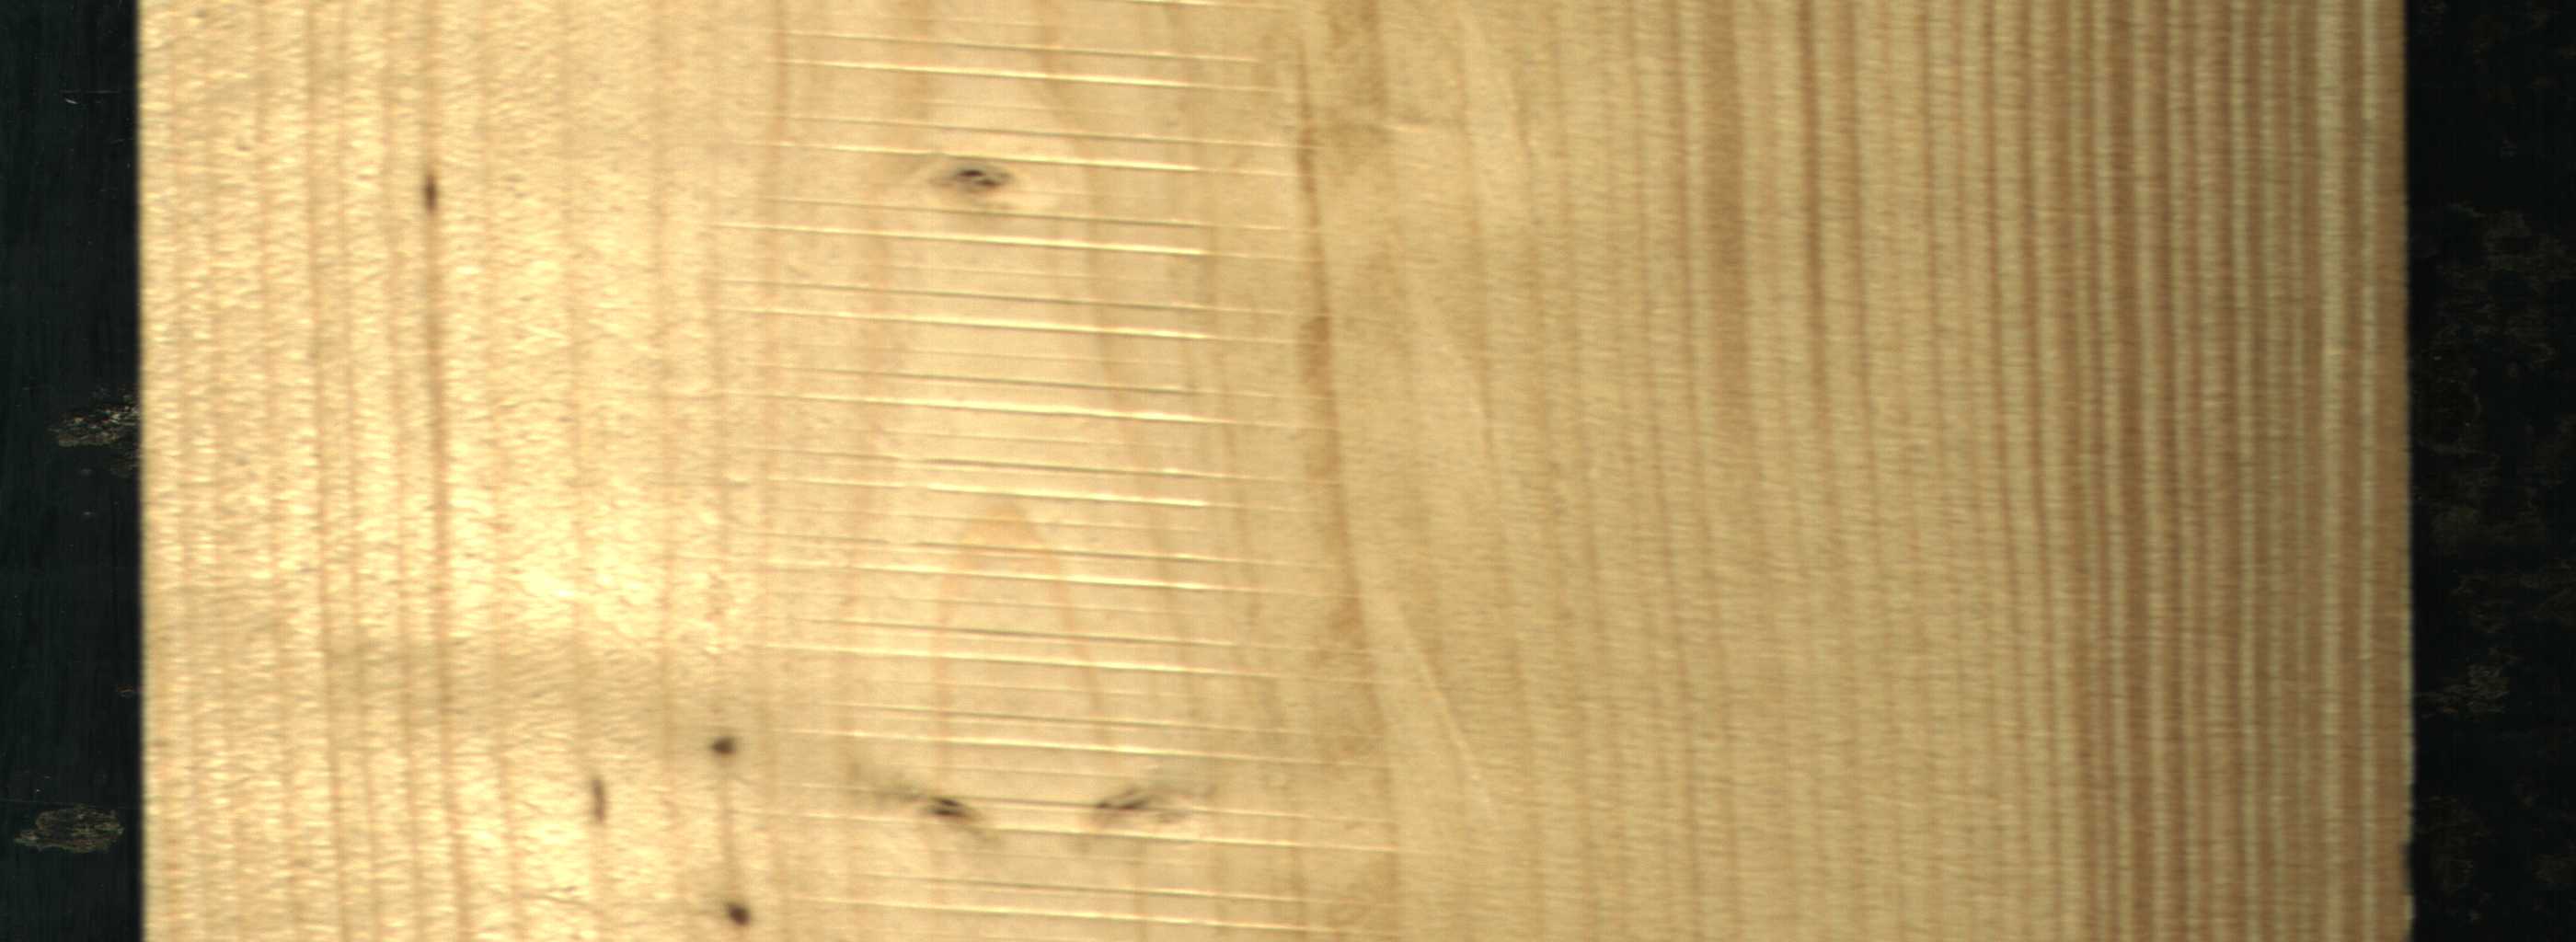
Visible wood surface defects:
Live_Knot
Live_Knot
Live_Knot